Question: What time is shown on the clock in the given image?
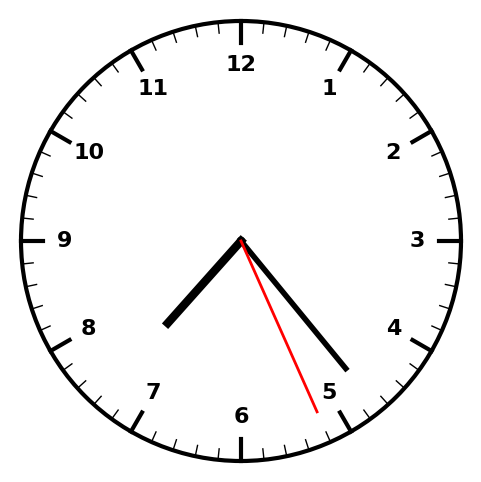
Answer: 07:23:26